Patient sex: F
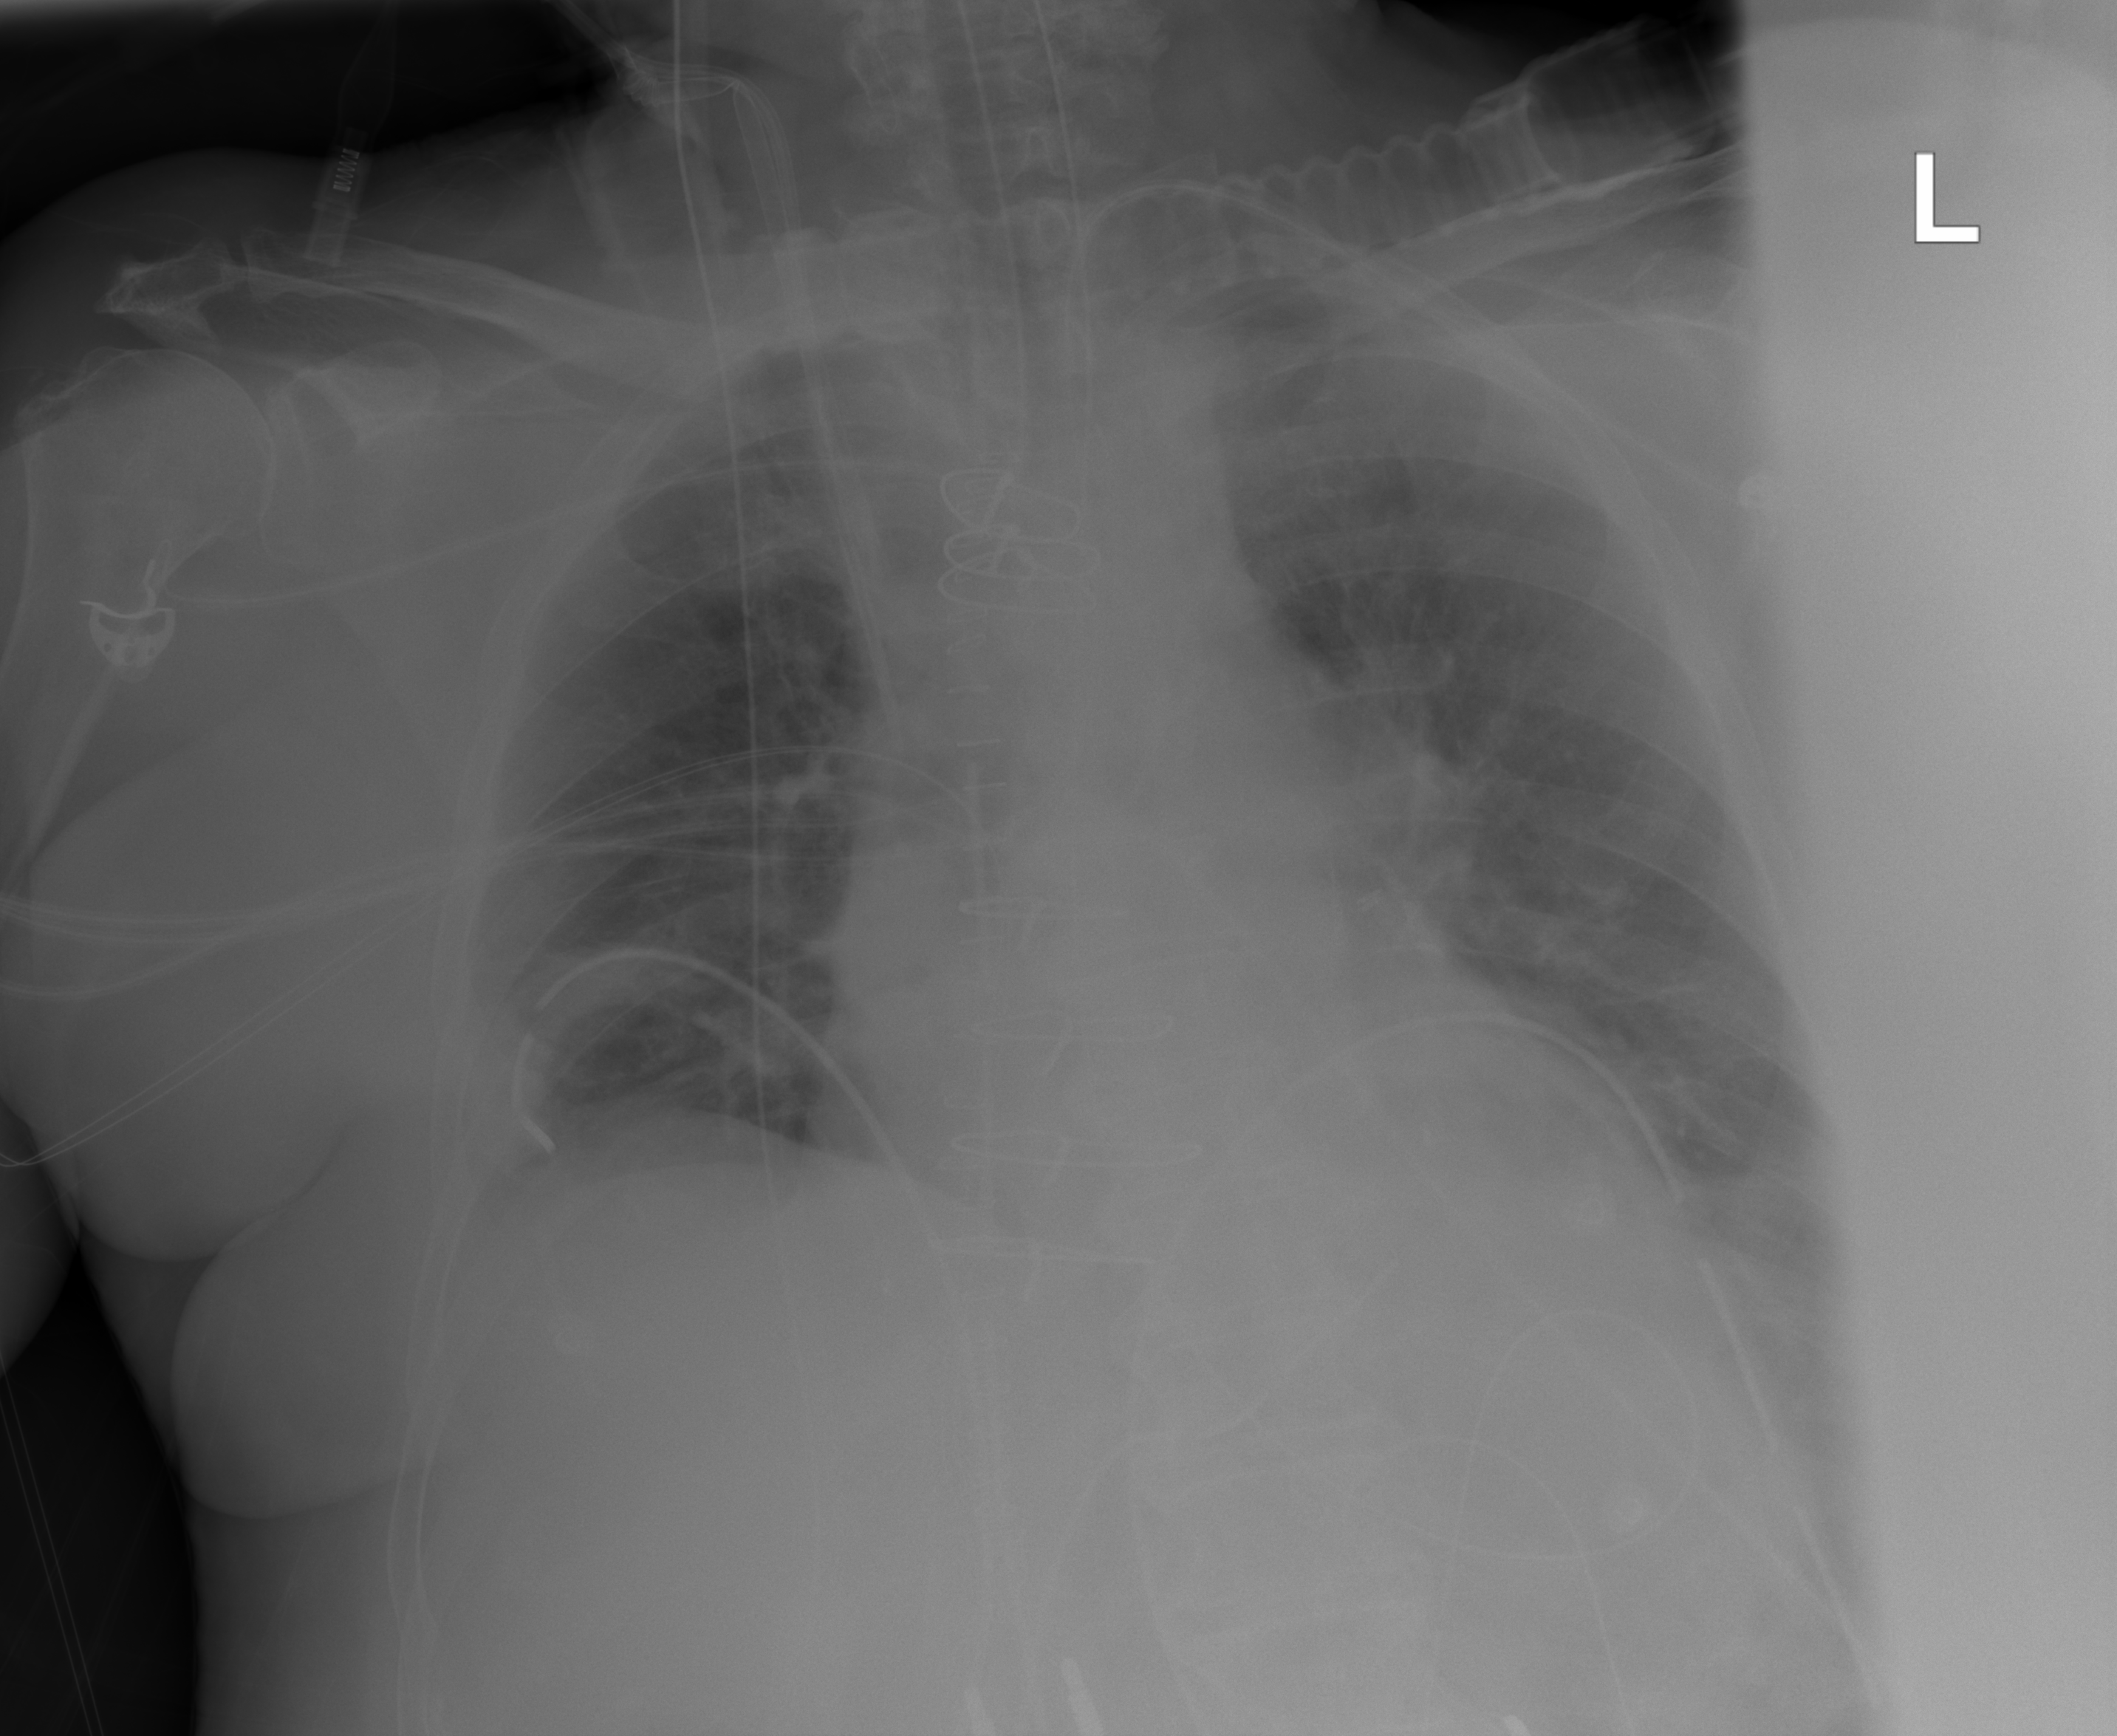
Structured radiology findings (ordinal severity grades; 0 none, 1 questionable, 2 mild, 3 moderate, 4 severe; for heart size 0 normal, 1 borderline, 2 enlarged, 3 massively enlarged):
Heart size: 1
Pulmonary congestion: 0
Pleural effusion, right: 0
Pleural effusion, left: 0
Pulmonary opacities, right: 0
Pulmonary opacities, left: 0
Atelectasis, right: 2
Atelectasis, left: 2